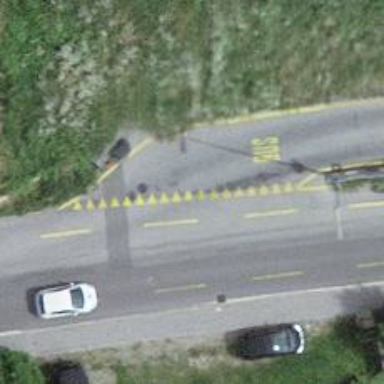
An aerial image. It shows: Road with "give way" sign.